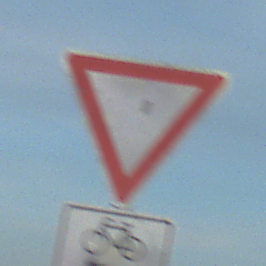
Verkehrszeichen: VorfahrtGewaehren
Zusatzzeichen unten: RichtungsangabeDurchPfeile9
Umgebung: Outdoor, Beach
Tageszeit: SunriseSunset
Wetter: PartlyCloudy
Licht: Natural
Jahreszeit: NotSpecified
Kontrast: LowContrast